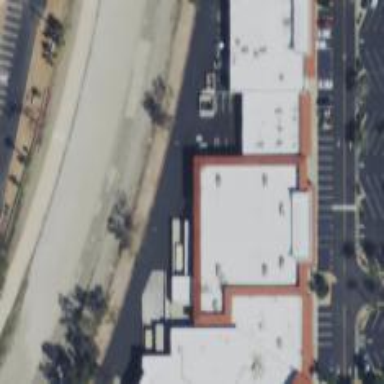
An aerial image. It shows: Building.